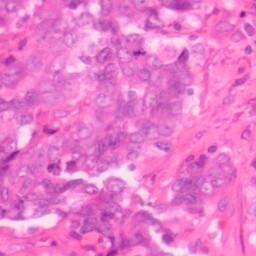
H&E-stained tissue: Colon